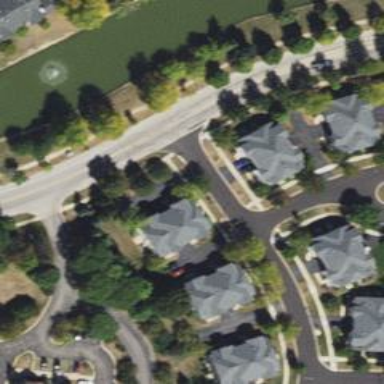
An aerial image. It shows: Residential road with separate asphalt sidewalk.